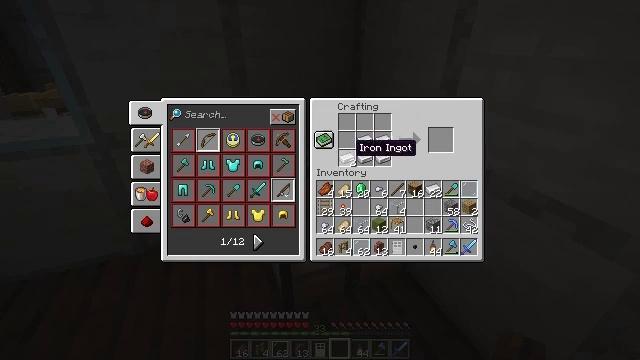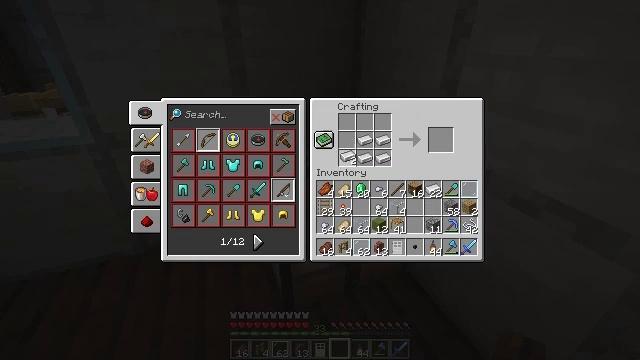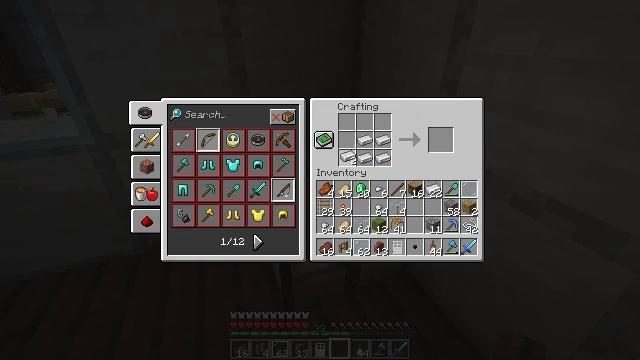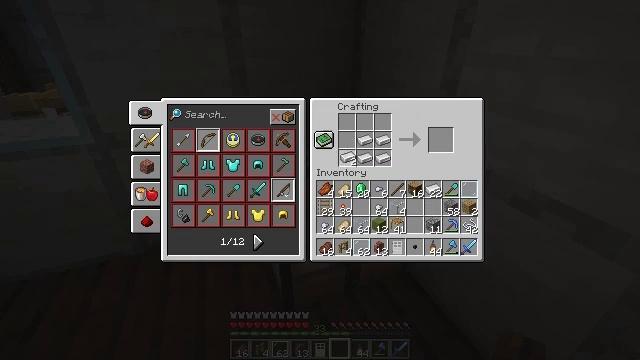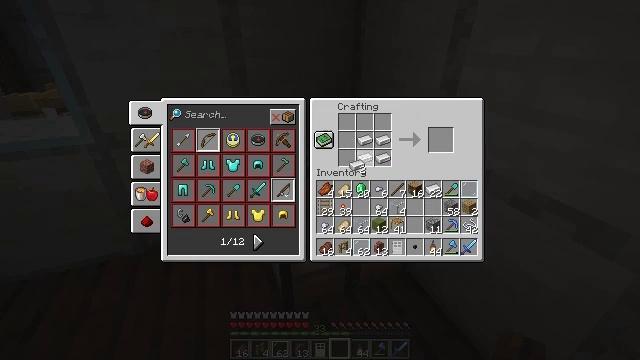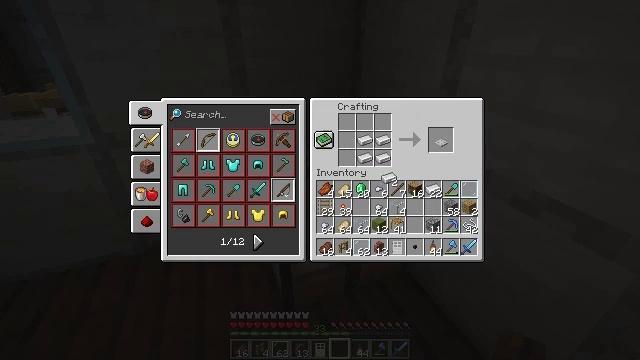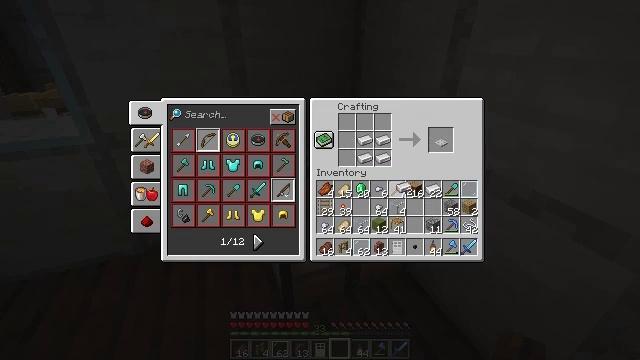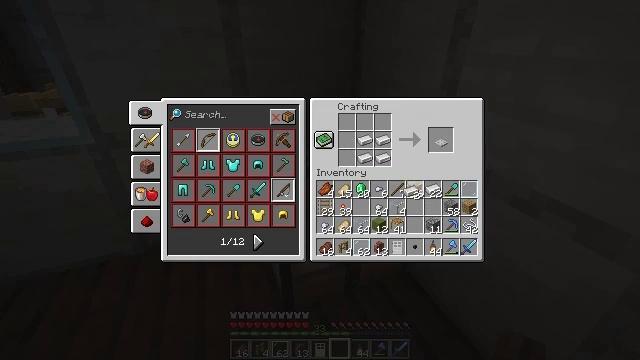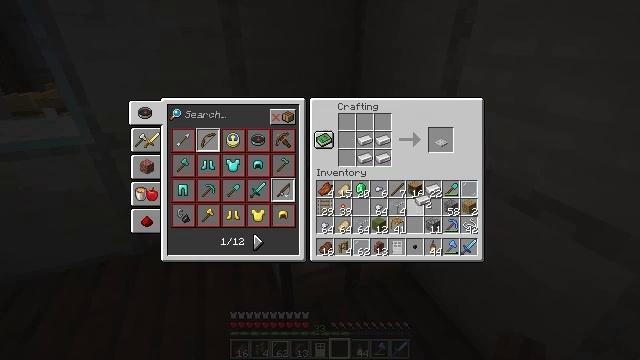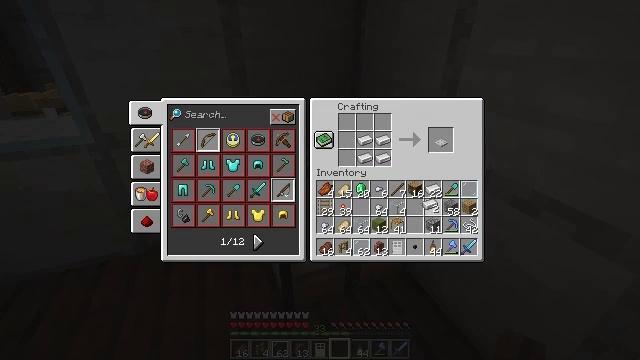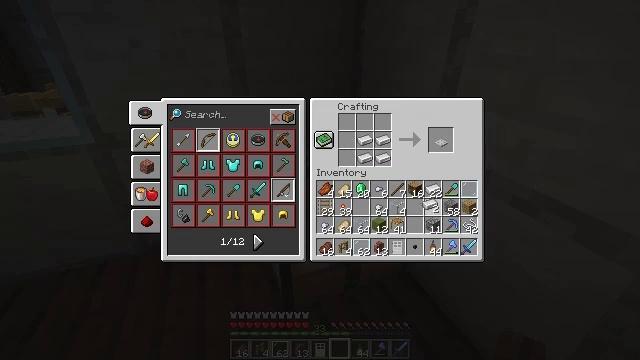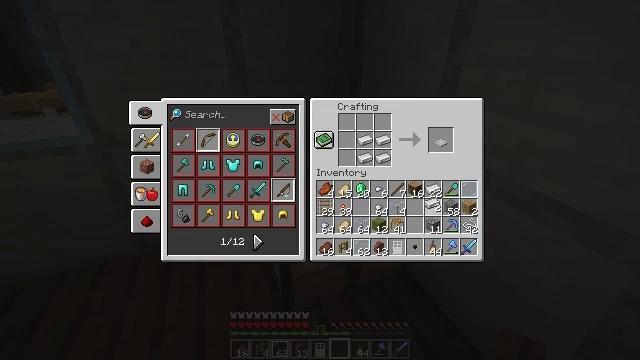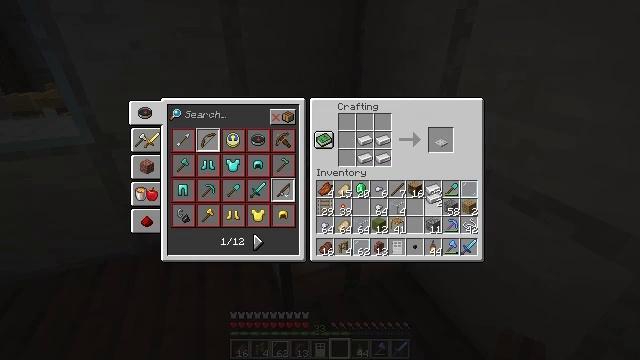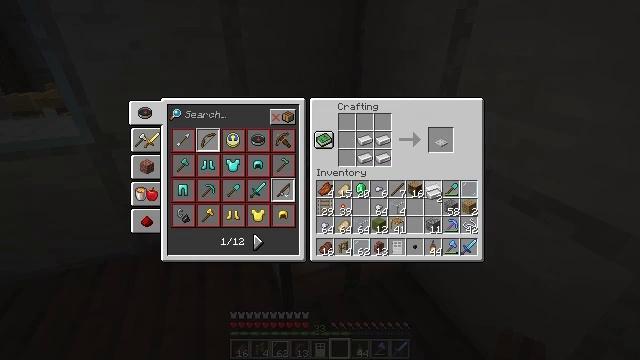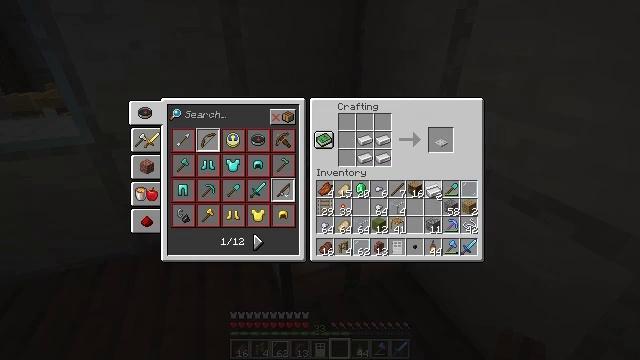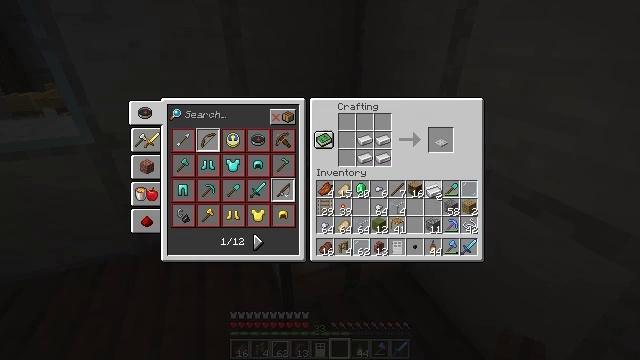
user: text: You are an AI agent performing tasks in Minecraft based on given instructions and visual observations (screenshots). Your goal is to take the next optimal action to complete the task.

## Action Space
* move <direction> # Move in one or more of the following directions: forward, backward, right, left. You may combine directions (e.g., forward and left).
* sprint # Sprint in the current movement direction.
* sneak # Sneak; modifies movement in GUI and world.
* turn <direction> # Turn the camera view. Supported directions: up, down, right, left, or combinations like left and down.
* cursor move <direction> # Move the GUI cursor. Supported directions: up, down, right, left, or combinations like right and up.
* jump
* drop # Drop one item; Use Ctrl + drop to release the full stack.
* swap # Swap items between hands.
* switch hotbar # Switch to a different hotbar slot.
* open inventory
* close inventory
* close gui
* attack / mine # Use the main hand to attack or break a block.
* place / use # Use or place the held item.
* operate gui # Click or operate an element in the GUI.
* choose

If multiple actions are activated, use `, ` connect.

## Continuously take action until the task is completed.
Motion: motion action
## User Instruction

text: Create a heavy weighted pressure plate at a crafting station.
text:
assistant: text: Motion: operate gui
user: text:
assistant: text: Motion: operate gui
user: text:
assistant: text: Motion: operate gui
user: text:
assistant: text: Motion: cursor move right and down
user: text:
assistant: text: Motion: cursor move right and down
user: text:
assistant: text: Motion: cursor move right and down
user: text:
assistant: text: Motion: cursor move right
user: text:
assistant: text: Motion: cursor move right and down
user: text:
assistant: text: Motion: cursor move right
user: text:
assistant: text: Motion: no_op
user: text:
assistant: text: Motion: no_op
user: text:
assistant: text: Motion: no_op
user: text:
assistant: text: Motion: no_op
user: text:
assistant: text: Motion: no_op
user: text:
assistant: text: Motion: no_op
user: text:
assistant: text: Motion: no_op
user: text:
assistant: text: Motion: operate gui
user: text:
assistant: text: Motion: operate gui
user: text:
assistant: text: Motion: no_op
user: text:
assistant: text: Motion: no_op
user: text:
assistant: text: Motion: no_op
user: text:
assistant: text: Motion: cursor move up
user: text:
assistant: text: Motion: cursor move up
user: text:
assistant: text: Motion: no_op
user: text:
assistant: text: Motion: no_op
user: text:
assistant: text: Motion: no_op
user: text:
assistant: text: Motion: no_op
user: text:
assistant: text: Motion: no_op
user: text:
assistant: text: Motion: cursor move up
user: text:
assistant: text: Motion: no_op